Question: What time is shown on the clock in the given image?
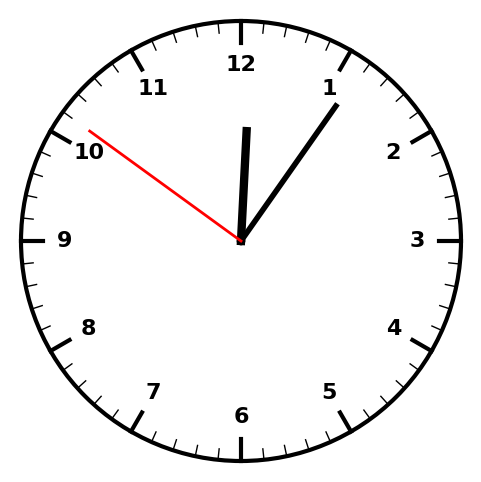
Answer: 12:05:51